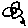
Label: flower